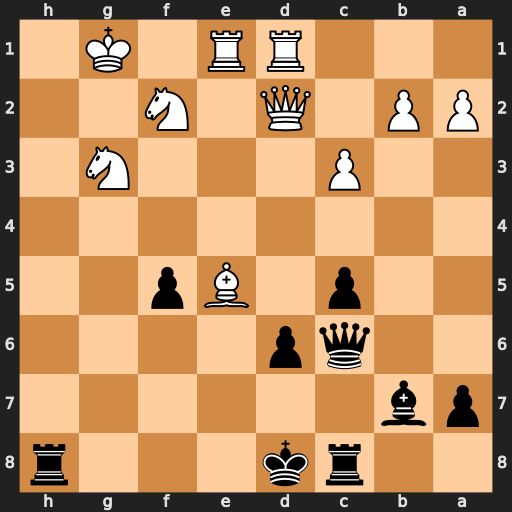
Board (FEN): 2rk3r/pb6/2qp4/2p1Bp2/8/2P3N1/PP1Q1N2/3RR1K1
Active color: b
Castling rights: -
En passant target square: -
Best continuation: Qg2#